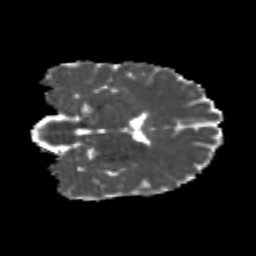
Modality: MD
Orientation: coronal
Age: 24
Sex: female
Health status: healthy
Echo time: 0.074 s